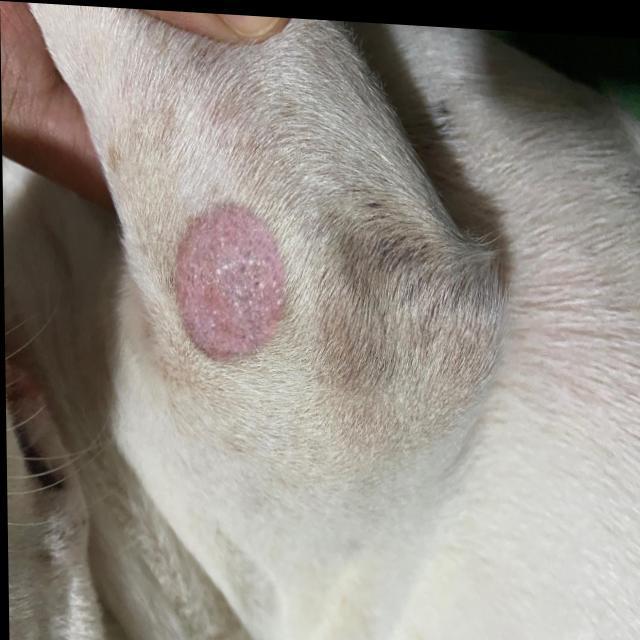
Canine ringworm (Dermatophytosis) — fungal infection caused by Microsporum or Trichophyton. Presents with circular alopecia, scaling, crusting, and broken hairs.